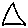
Label: triangle